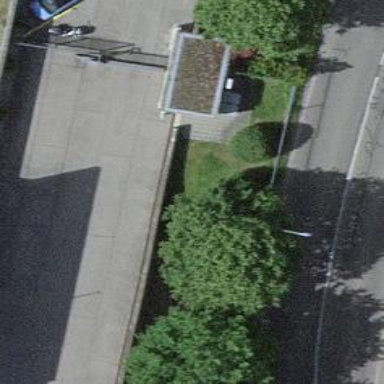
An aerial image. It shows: Parking entrance.